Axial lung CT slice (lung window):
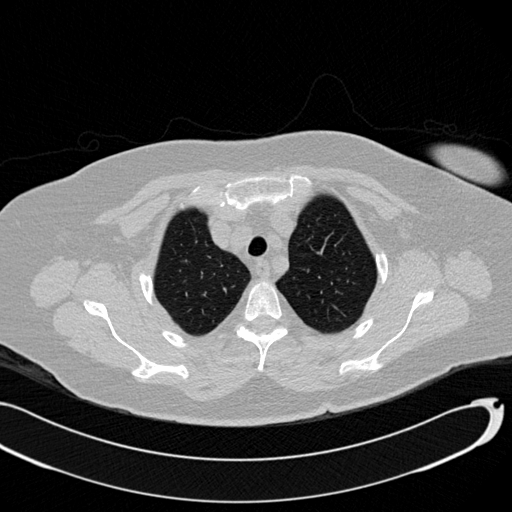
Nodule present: no